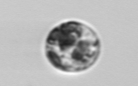
Label: Amoeba